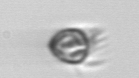
Label: Ciliophora